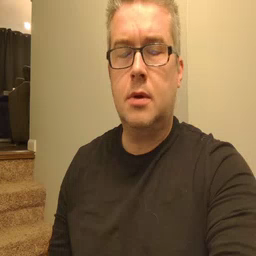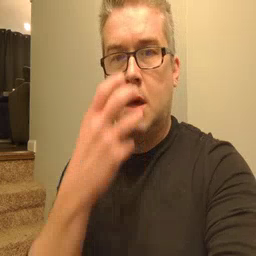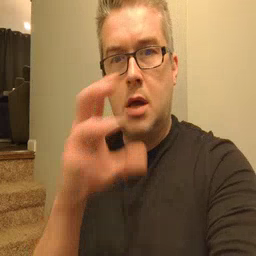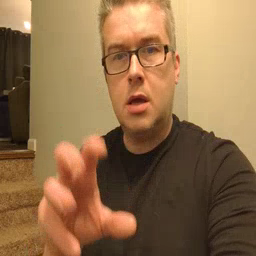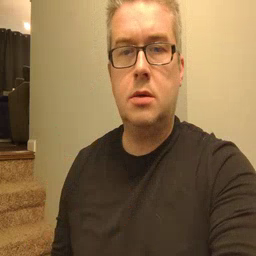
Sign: hot